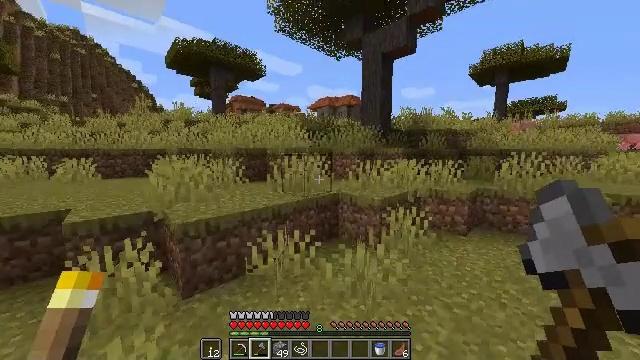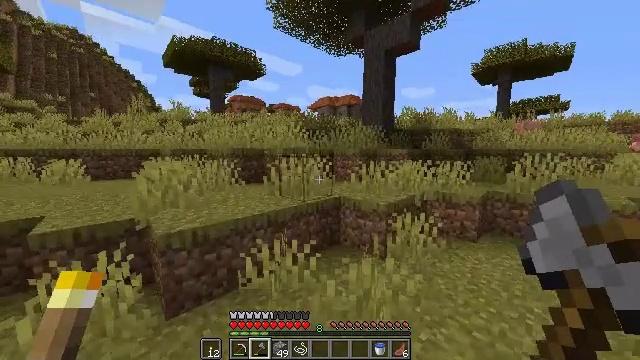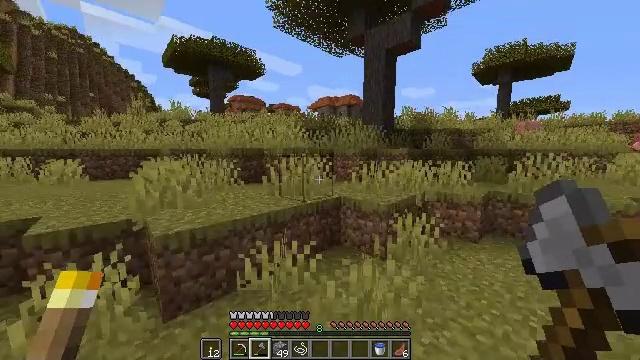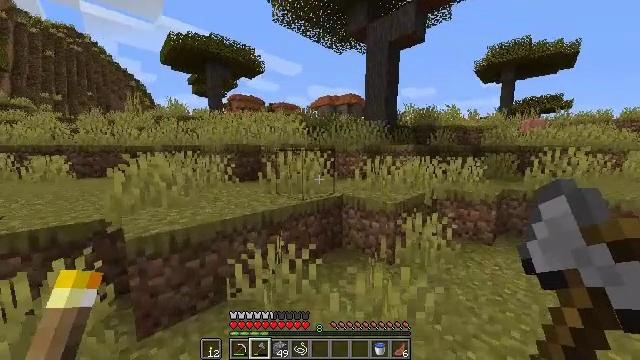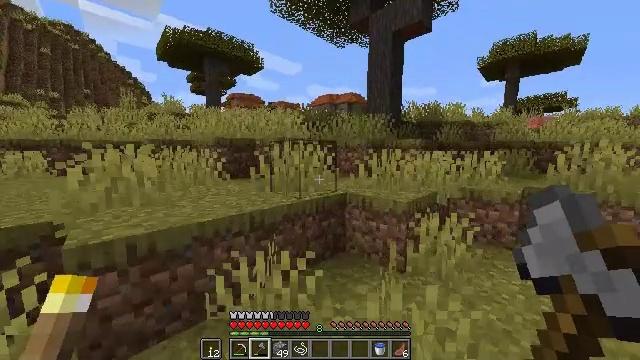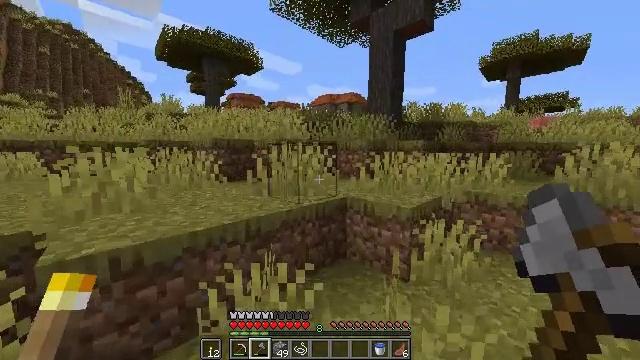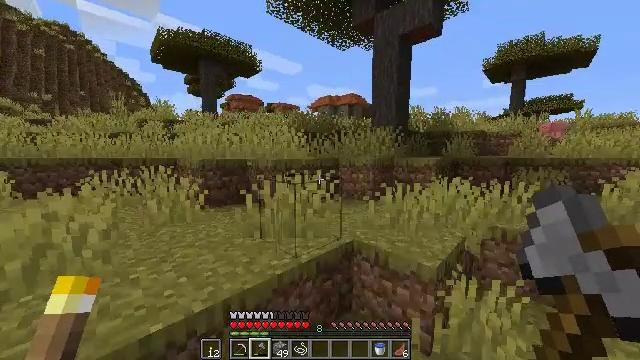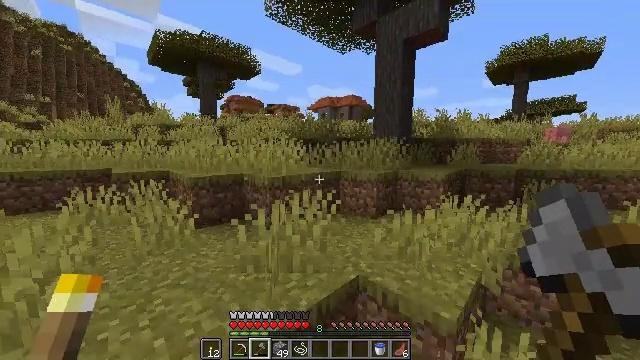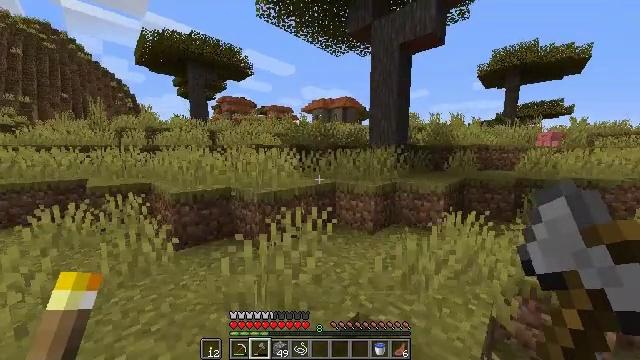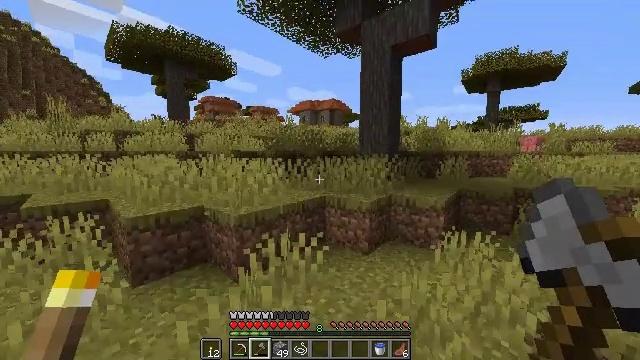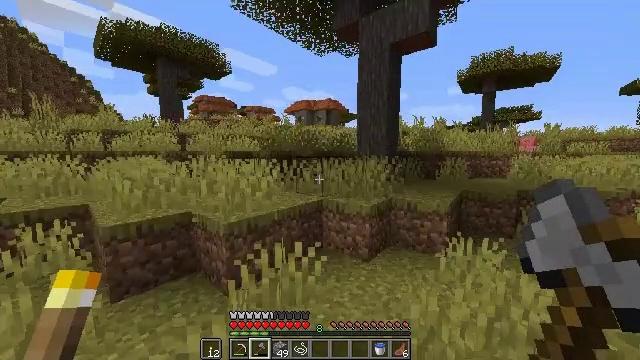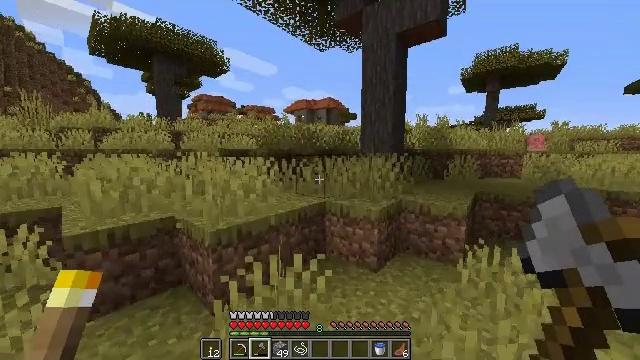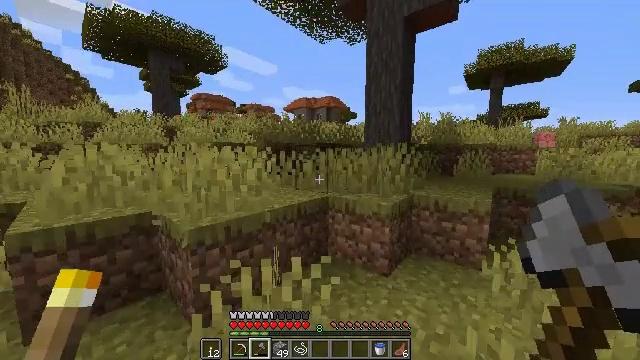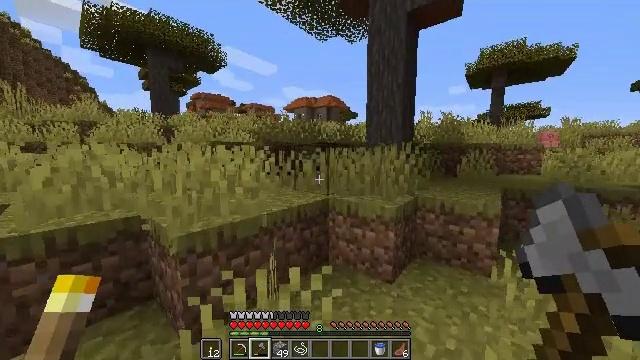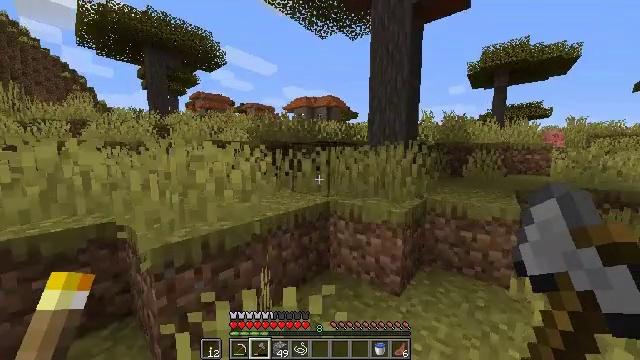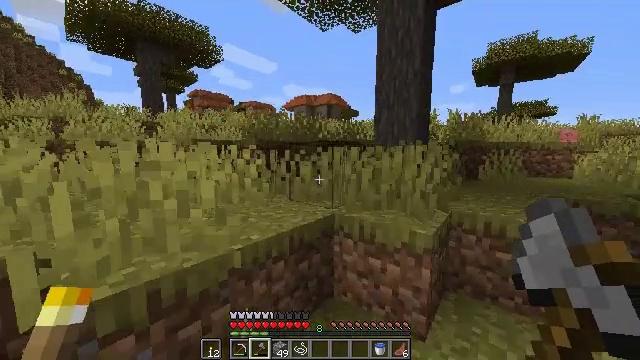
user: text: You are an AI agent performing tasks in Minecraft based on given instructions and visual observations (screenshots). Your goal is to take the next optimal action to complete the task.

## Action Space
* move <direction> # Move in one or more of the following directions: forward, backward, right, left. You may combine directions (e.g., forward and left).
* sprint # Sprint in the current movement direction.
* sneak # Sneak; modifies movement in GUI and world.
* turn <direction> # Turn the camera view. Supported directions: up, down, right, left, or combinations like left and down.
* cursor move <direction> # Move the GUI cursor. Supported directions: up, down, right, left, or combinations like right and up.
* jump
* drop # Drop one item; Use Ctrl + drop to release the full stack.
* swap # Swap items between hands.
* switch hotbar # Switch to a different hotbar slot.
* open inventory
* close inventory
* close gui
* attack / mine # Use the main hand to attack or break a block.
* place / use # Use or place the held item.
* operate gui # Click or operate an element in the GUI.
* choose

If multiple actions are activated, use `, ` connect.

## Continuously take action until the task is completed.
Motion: motion action
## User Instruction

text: Gather some orange carpet for reuse.
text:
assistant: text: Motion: move forward, sprint, attack / mine
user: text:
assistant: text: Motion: move forward, sprint, attack / mine
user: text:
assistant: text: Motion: move forward, sprint, attack / mine
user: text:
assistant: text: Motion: move forward, sprint, attack / mine
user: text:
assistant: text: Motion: move forward, sprint, attack / mine, jump
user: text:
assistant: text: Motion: move forward, sprint, attack / mine, jump
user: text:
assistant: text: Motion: move forward, sprint, attack / mine, jump
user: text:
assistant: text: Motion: move forward, sprint, turn right, attack / mine, jump
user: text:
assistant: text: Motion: move forward, sprint, turn right, attack / mine, jump
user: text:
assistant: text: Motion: move forward, sprint, turn right, attack / mine, jump
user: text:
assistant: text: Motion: move forward, sprint, attack / mine, jump
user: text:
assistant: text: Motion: move forward, sprint, attack / mine
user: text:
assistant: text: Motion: move forward, sprint, attack / mine
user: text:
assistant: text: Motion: move forward, sprint, attack / mine
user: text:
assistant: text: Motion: move forward, sprint, attack / mine
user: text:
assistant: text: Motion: move forward, sprint, attack / mine, jump
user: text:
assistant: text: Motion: move forward, sprint, attack / mine, jump
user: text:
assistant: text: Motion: move forward, sprint, attack / mine, jump
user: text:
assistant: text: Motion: move forward, sprint, attack / mine, jump
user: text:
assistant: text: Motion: move forward, sprint, attack / mine, jump
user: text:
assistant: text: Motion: move forward, sprint, attack / mine, jump
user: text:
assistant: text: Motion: move forward, sprint, attack / mine, jump
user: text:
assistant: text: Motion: move forward, sprint, attack / mine, jump
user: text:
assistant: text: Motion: move forward, sprint, attack / mine, jump
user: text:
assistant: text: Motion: move forward, sprint, attack / mine
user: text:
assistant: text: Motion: move forward, sprint, attack / mine
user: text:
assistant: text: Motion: move forward, sprint, attack / mine, jump
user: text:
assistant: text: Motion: move forward, sprint, attack / mine, jump
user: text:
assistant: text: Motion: move forward, sprint, turn right and down, attack / mine, jump
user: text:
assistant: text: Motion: move forward, sprint, turn right, attack / mine, jump